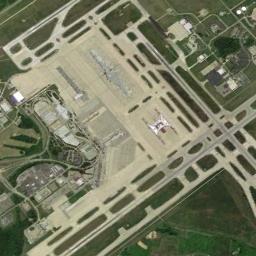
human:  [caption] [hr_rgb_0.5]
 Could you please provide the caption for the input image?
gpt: There are two crossing runways here .

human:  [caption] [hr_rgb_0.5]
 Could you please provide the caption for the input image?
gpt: A complex airport with many runways and buildings built on a huge lawn .

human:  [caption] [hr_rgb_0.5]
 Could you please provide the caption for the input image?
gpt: An airport with some staggered runways and buildings on the lawn .

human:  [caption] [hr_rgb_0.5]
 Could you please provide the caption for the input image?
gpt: There is an airport in the middle of the grass next to some buildings .

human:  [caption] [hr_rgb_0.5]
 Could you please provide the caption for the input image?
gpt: The airfield has a large space .